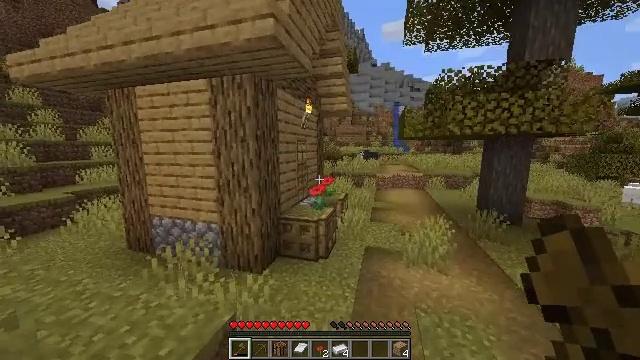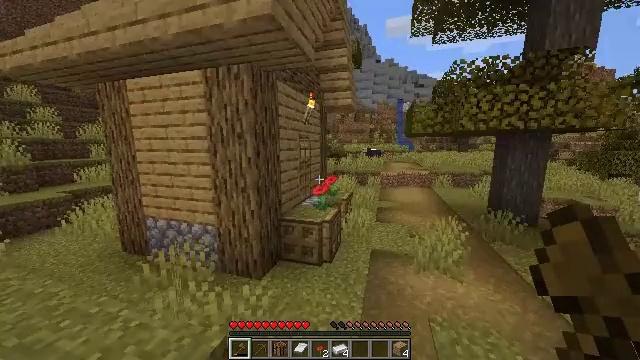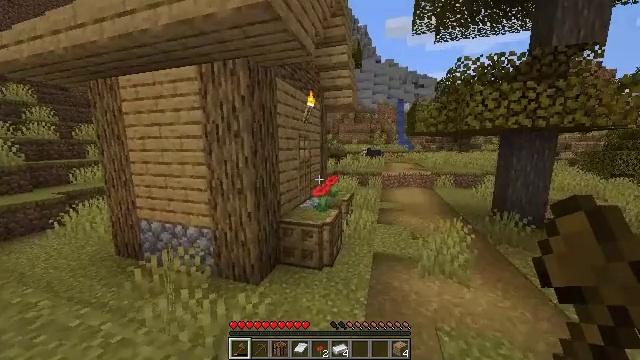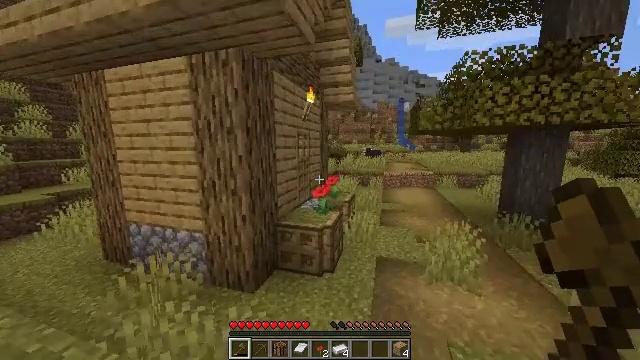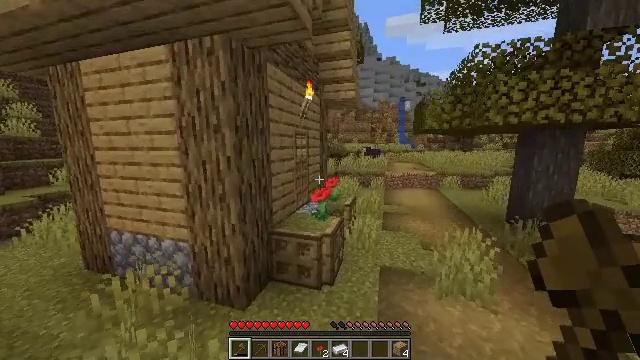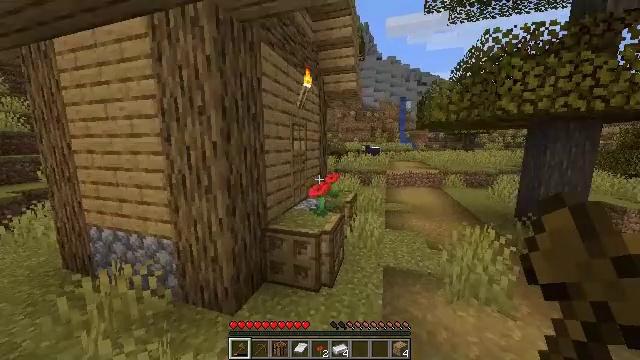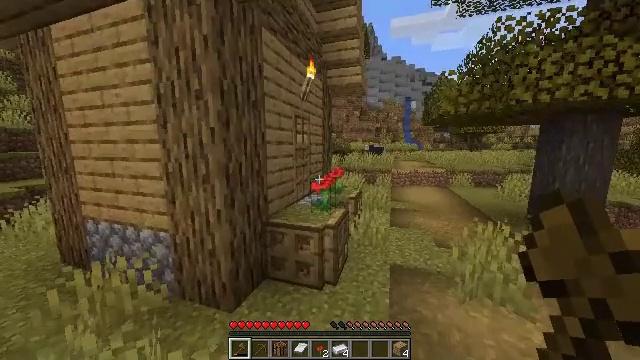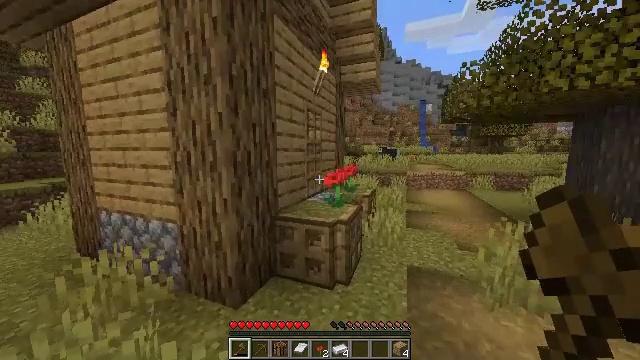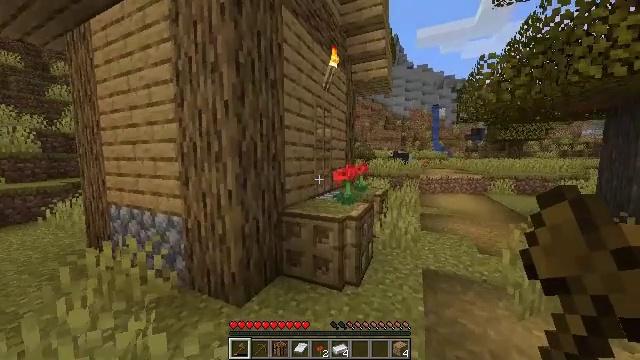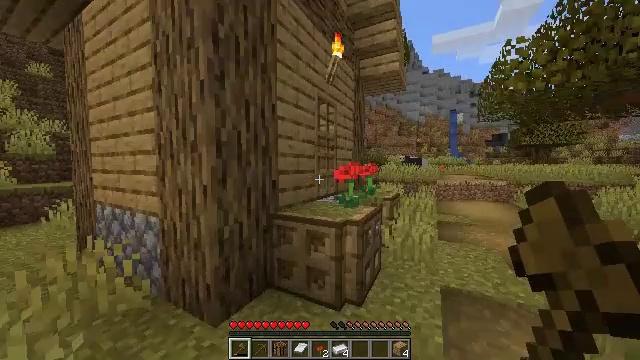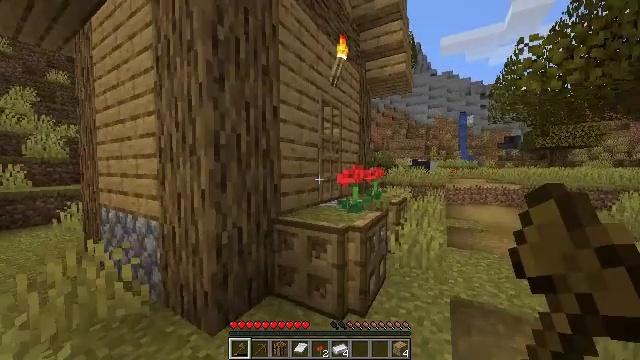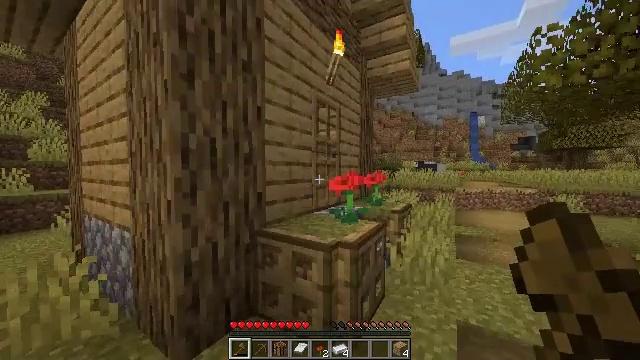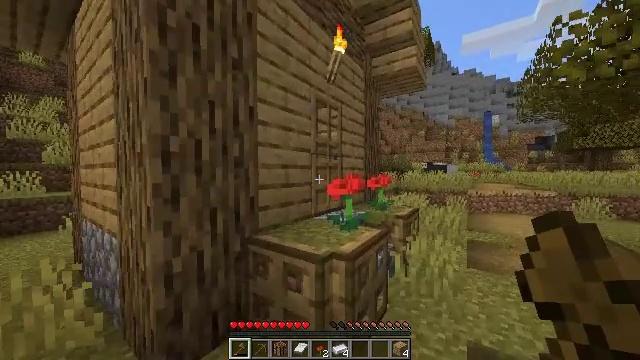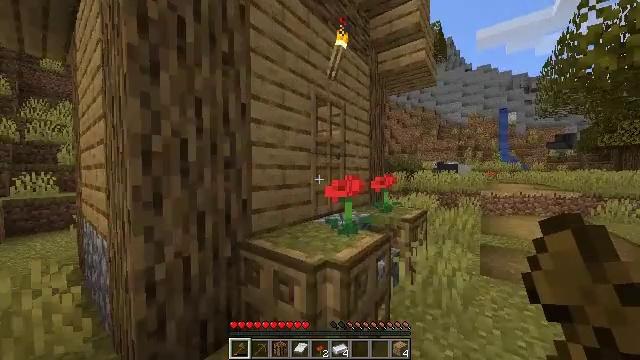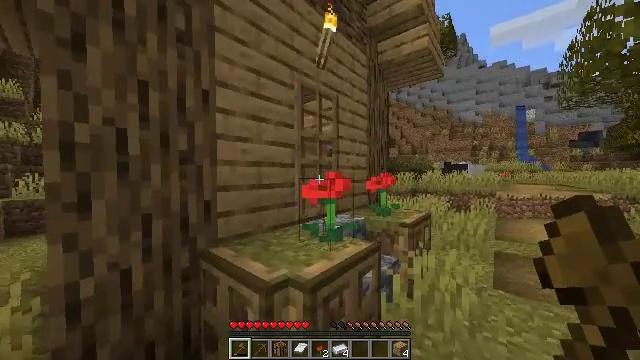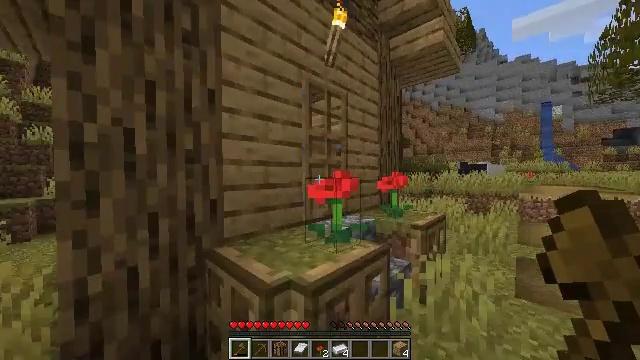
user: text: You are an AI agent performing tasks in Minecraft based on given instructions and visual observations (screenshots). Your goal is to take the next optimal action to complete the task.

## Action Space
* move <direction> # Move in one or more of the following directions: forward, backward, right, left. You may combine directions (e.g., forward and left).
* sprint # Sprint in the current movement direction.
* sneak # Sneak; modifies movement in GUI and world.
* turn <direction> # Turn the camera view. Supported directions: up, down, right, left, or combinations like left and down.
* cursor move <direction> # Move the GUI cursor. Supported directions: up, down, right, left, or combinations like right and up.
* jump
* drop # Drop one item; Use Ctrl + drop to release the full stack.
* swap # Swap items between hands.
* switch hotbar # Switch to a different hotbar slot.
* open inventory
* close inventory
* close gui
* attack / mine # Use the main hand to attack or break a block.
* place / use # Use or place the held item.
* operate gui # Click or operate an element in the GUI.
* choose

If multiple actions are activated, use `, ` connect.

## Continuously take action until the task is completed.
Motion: motion action
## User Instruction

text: Bake some bread with wheat.
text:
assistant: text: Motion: move forward
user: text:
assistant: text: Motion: move forward
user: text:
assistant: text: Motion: move forward
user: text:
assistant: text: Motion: move forward
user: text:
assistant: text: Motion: move forward
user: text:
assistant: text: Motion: move forward, turn left
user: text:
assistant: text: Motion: move forward and move right, turn left and up
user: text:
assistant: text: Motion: move forward and move right, turn left and up
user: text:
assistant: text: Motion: move forward and move right, turn left and up
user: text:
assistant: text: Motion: move forward and move right, turn left
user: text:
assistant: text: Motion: move forward and move right, turn left
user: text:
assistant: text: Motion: move forward and move right, turn left
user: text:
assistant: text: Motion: move forward and move right, turn left
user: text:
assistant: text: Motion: move forward and move right, turn left
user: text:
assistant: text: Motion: move forward and move right, turn left
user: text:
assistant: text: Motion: move forward and move right, turn left
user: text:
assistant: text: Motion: move forward and move right, turn left
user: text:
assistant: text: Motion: move forward and move right, turn left
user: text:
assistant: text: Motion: move forward and move right, turn left
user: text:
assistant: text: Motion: move forward and move right, turn left
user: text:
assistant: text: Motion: move forward and move right, turn left
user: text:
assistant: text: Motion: move forward and move right, turn left, use / place
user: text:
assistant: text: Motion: move forward, turn left, use / place
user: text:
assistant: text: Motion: move forward, use / place
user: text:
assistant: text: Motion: move forward, use / place
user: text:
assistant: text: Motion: move forward
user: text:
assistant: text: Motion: move forward and move left, turn left
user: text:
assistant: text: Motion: move forward and move left, turn left and down
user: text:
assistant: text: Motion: move forward and move left, turn left and down
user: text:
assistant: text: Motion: move forward and move left, turn left and down